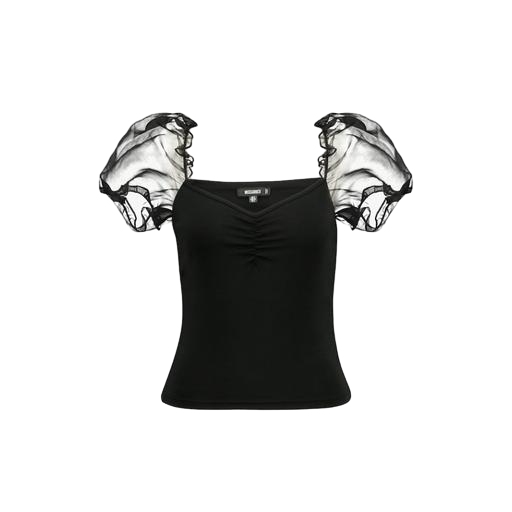
black brianna illusion top, black realm scallop top, black women's rosa top, white background